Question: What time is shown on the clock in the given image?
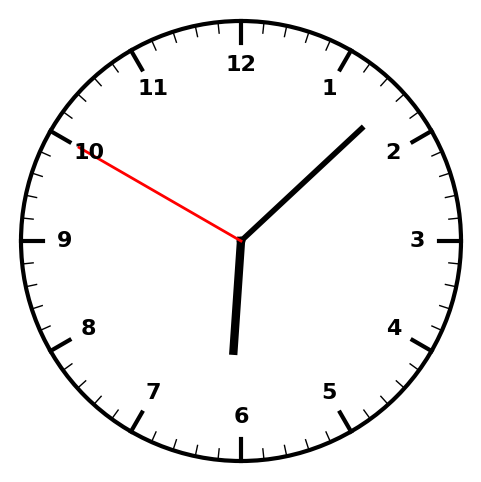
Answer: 06:07:50